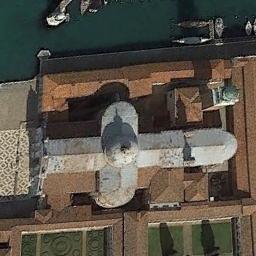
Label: church